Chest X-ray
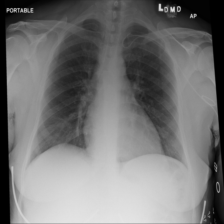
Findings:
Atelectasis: negative
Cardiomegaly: negative
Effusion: negative
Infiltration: negative
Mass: negative
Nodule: negative
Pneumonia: negative
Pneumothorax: negative
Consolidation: negative
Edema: negative
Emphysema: negative
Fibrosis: negative
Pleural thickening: negative
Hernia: negative